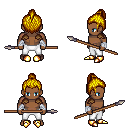
a pixel art fantasy rpg character, male body template, human, dark skin, leather shoulder armor, white pants, blonde short topknot hairstyle, white cloth bandages, gold boots, spear, four views (front, back, left, right), 2x2 character sprite sheet, small pixel art, hard edges, no anti-aliasing